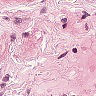
Metastatic tissue present: no